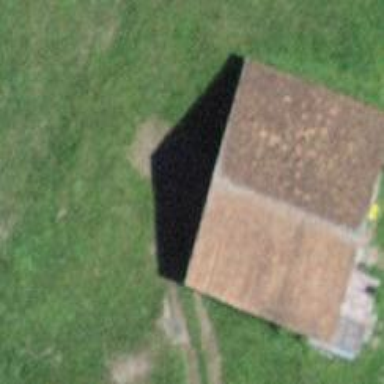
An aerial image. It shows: Rural barn.